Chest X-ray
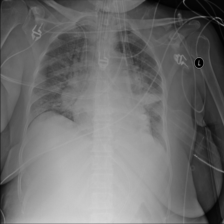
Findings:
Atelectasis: negative
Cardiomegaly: negative
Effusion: negative
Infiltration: positive
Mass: negative
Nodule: negative
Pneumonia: negative
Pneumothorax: negative
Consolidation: negative
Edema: negative
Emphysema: negative
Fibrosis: negative
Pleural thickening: negative
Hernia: negative